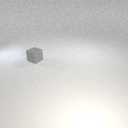
small gray rubber cube